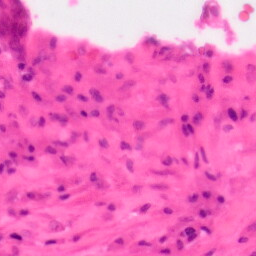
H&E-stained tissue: Colon